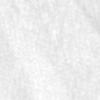
Label: no_change